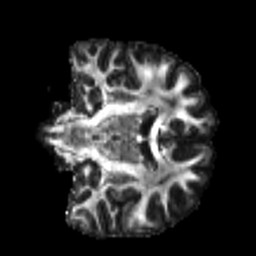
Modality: FA
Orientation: coronal
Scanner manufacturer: siemens
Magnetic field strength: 3 T
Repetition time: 4 s
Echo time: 0.0594 s